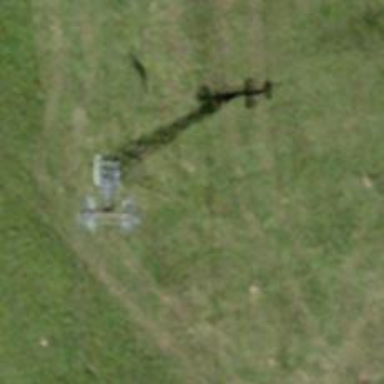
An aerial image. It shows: Pylon used for aerialway.